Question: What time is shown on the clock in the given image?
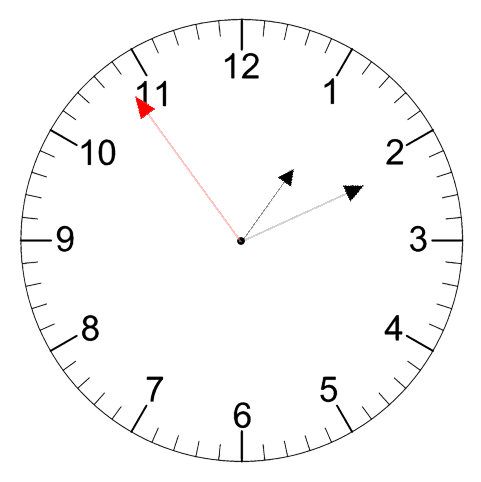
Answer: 01:10:54